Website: walmart
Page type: billing-address
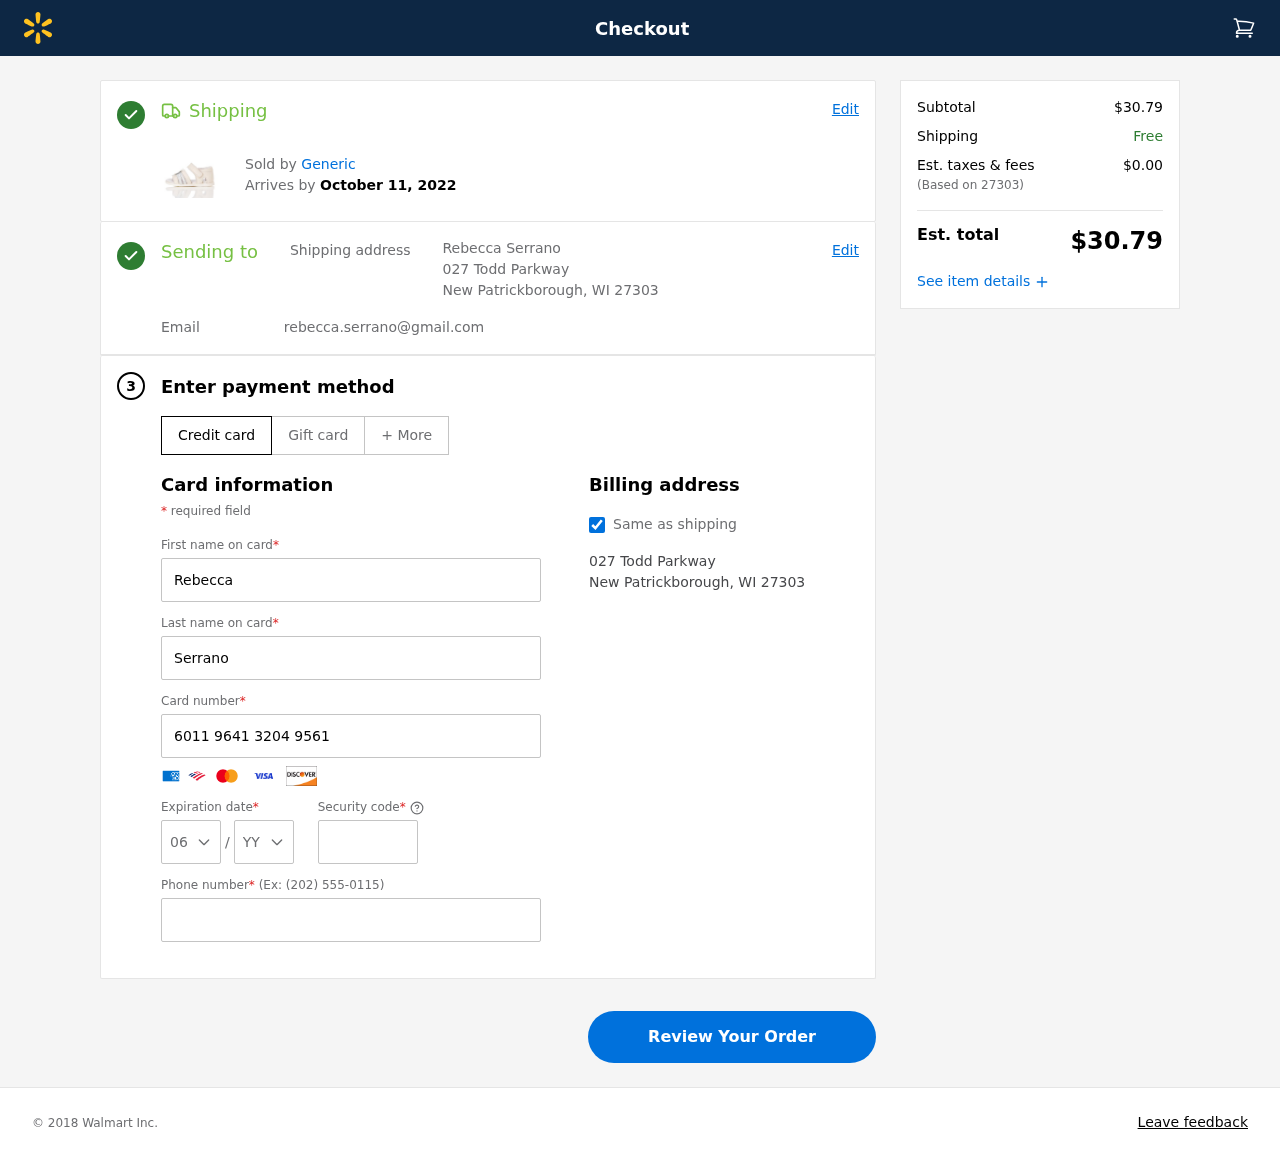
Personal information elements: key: PII_CARD_CVV
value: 536
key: PII_CARD_EXPIRY_MONTH
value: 06
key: PII_CARD_EXPIRY_YEAR
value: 30
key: PII_CARD_NUMBER
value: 6011 9641 3204 9561
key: PII_CITY_STATE_ZIP
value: New Patrickborough, WI 27303
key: PII_EMAIL
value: rebecca.serrano@gmail.com
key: PII_FIRSTNAME
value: Rebecca
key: PII_FULLNAME
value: Rebecca Serrano
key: PII_LASTNAME
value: Serrano
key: PII_PHONE
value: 4326043714
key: PII_POSTCODE
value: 27303
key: PII_STREET
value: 027 Todd Parkway
Product elements: key: PRODUCT1_BRAND
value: Generic
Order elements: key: ORDER_DELIVERY_DATE
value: October 11, 2022
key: ORDER_SUBTOTAL
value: $30.79
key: ORDER_TAX
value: $0.00
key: ORDER_TOTAL
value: $30.79